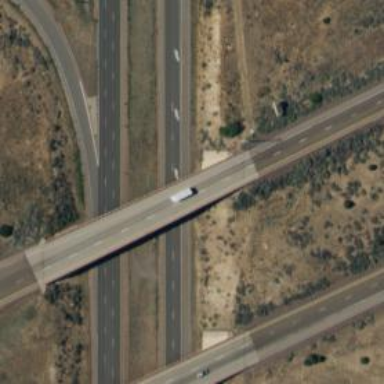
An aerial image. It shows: Man-made bridge.